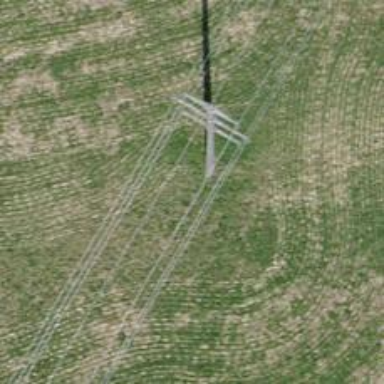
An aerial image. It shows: Power line is depicted.